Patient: sex F, age 35
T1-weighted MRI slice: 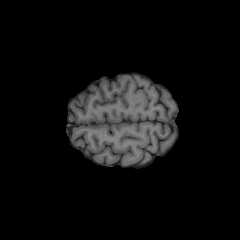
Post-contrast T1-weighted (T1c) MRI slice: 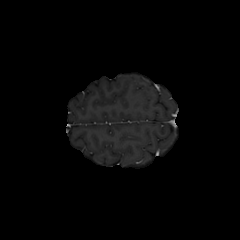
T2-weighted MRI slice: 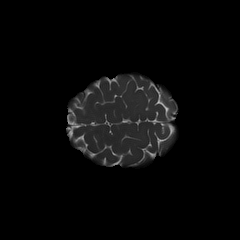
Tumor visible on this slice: no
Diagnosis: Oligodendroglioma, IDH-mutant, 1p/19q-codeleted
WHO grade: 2